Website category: sports
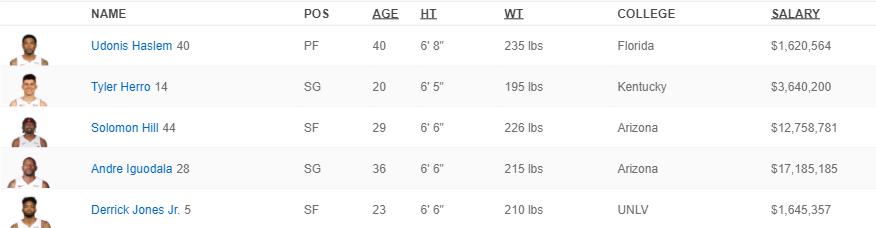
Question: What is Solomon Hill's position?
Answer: SF

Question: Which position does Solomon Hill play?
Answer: SF

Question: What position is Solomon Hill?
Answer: SF

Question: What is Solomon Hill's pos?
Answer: SF

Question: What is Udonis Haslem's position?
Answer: PF

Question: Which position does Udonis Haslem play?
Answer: PF

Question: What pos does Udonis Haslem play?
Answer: PF

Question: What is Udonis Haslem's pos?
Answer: PF

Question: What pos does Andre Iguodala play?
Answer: SG

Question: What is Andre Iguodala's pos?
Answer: SG

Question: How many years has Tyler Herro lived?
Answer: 20

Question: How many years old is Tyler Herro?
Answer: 20

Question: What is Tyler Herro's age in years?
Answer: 20

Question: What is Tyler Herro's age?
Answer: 20

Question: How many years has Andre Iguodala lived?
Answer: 36

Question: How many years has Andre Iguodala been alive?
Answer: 36

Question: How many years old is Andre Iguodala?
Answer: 36

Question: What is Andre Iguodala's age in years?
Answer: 36

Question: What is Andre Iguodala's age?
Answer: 36

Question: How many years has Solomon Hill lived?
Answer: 29

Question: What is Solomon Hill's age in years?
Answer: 29

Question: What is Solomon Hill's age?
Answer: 29

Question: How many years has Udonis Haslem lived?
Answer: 40

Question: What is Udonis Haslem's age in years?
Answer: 40

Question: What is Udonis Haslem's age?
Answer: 40

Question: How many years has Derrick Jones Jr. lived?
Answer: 23

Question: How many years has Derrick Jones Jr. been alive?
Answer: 23

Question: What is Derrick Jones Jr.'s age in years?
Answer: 23

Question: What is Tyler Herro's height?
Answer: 6' 5"

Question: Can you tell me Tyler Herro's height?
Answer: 6' 5"

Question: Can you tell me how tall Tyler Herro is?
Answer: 6' 5"

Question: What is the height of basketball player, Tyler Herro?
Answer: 6' 5"

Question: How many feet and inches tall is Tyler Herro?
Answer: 6' 5"

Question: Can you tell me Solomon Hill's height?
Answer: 6' 6"

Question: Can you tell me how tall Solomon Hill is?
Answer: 6' 6"

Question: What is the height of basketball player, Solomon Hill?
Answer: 6' 6"

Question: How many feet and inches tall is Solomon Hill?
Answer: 6' 6"

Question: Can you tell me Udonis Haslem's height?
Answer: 6' 8"

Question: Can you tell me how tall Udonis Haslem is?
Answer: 6' 8"

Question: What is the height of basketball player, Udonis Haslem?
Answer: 6' 8"

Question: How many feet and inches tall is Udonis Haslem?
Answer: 6' 8"

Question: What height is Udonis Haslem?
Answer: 6' 8"

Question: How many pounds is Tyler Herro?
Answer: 195 lbs

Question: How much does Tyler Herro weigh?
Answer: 195 lbs

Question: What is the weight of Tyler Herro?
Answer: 195 lbs

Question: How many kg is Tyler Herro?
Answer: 195 lbs

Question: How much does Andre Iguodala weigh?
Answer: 215 lbs

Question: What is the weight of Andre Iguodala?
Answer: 215 lbs

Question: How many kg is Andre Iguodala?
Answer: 215 lbs

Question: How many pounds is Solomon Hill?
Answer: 226 lbs

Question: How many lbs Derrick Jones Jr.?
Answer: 210 lbs

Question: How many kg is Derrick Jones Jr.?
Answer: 210 lbs

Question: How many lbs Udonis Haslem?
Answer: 235 lbs

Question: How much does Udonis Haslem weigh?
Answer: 235 lbs

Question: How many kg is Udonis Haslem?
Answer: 235 lbs

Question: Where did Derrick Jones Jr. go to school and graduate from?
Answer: UNLV

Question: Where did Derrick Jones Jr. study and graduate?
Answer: UNLV

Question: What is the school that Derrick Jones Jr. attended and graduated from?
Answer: UNLV

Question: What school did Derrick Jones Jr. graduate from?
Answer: UNLV

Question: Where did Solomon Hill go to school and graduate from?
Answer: Arizona

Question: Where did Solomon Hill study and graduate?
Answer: Arizona

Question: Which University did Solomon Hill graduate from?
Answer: Arizona

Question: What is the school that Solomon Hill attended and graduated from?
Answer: Arizona

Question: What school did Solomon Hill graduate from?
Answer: Arizona